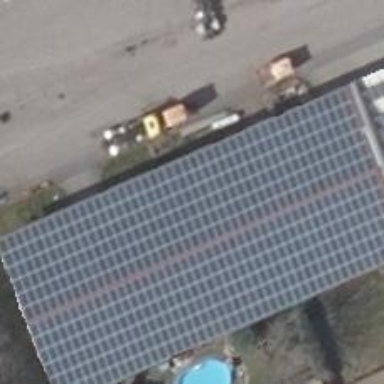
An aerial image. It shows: Solar photovoltaic panel generator.